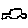
Label: car